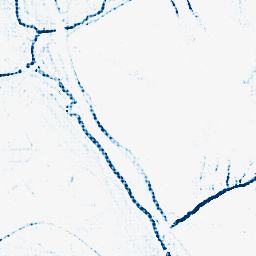
Category: morphological
Decomposition family: morphological_ellipse
Decomposition parameters: operation: closing
width: 5
height: 5
Upsampling method: sinc_blackman
Upsampling parameters: scale: 8
kernel_size: 8
Upsampling scale: 8